Question: I am using:
Safari Version: 11.0
and on accident had been able to enlarge the Details sidebar but now am not able to move past the
current setup:
I would like to know if there is a way to
I recently noticed that increasing the Content browser allows for ability to increase the Details sidebar but I would like to only increase the size of the Details sidebar.
Link to old version of Safari, still correct labels: <URL>
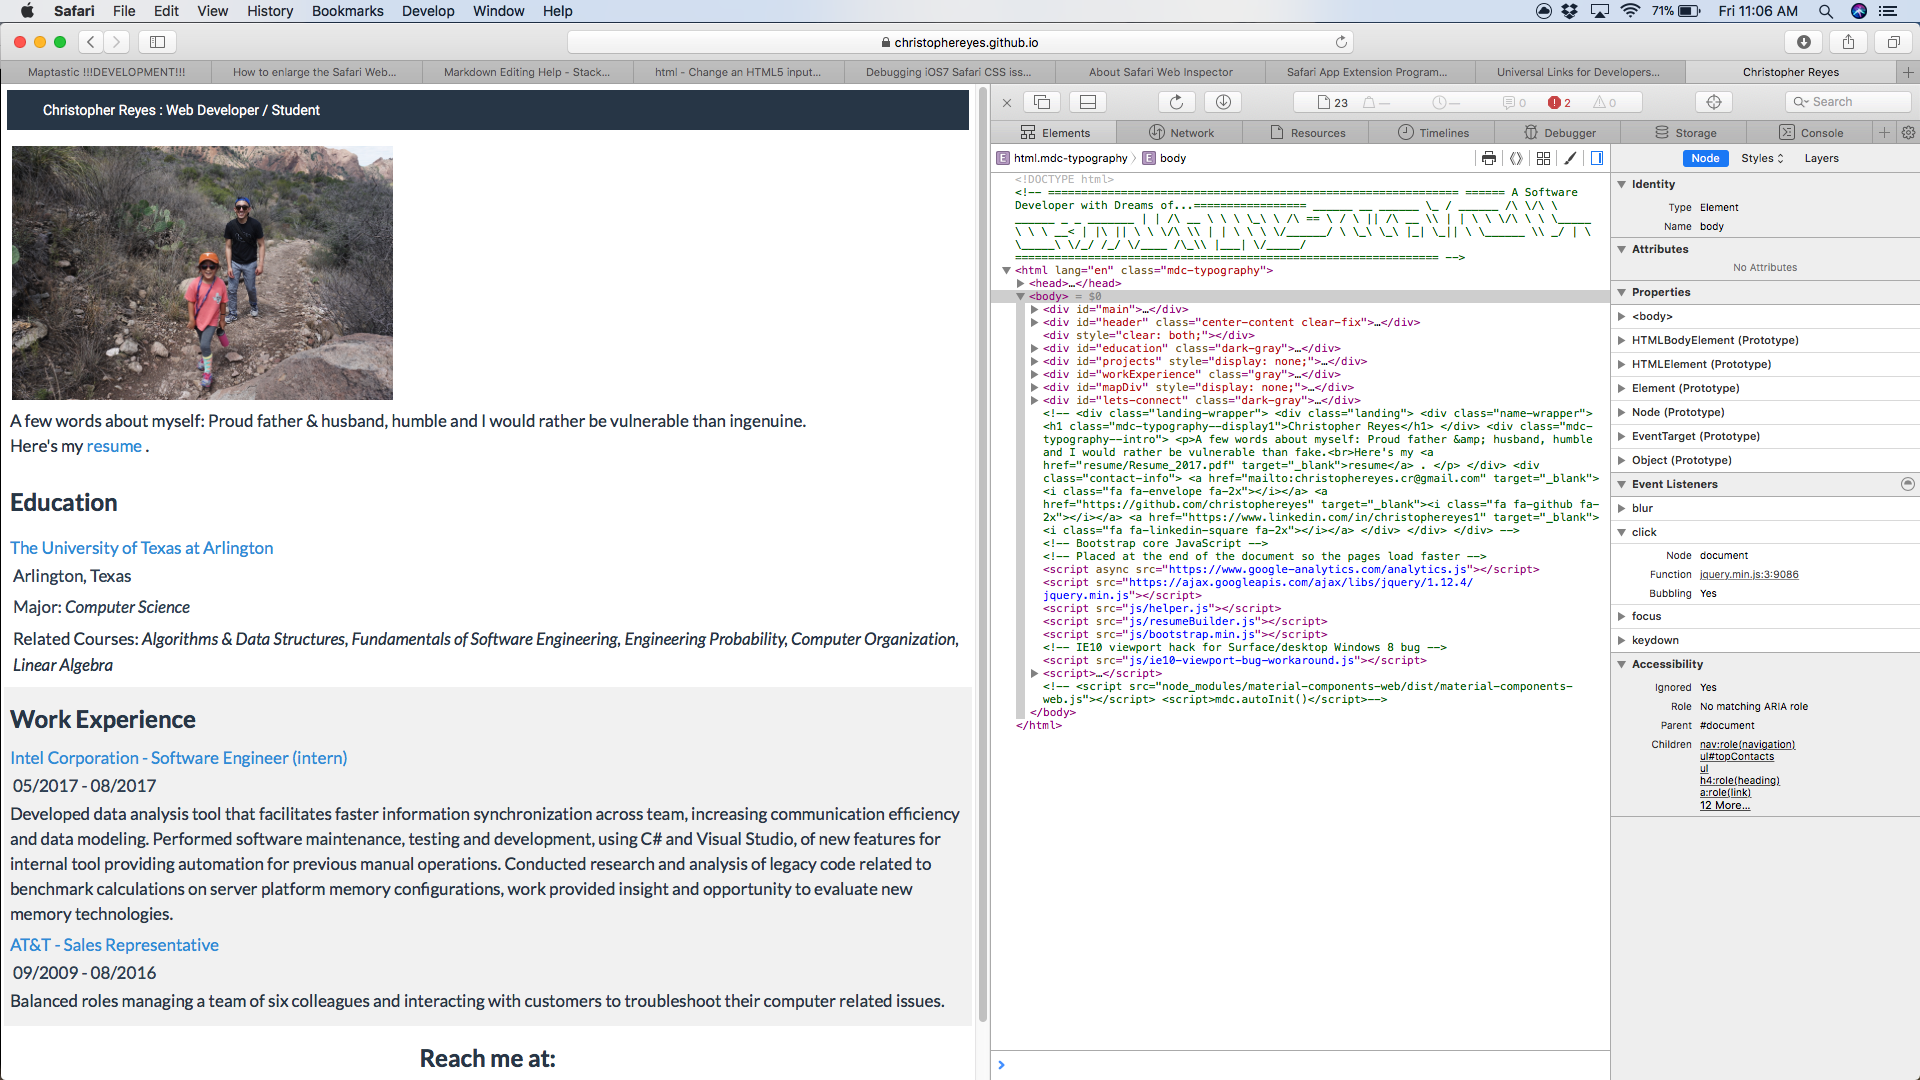
Answer: No, how the sidebar works is that you can only increase the size of the details section once the left side has reached a certain size threshold.
Other than popping the dev tools out into a new window (by hitting the top left detach button) or by using another browser without this limitation (like Chrome) then this will not be possible.